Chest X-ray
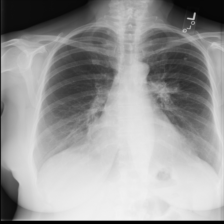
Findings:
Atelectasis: negative
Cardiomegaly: negative
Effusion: negative
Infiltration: positive
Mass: negative
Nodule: positive
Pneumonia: negative
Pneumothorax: negative
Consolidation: negative
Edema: negative
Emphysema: negative
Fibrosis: negative
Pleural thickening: negative
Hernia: negative